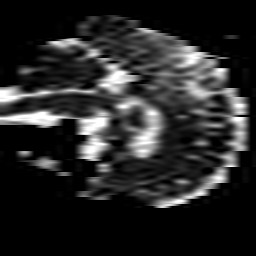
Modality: ADC
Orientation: sagittal
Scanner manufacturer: philips
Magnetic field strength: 1.5 T
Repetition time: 3.104 s
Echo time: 0.06241 s